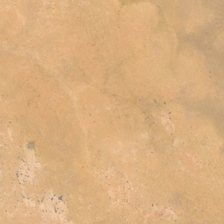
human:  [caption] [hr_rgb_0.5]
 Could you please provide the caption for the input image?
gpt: there are some pieces of soil land in this desert .

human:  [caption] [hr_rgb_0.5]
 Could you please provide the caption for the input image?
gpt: we can see some black spots scattered on the desert .

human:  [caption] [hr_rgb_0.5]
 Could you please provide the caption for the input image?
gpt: the light orange desert has some indistinct rocks .

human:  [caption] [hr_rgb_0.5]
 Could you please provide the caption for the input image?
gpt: it is a rather flat desert stained with several black stains .

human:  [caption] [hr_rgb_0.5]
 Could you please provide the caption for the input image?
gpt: it is a piece of khaki desert .